Question: I have 2 tables:
'''
Table tTag
idTag int
otherColumns
'''
And
'''
Table tTagWord
idTagWord int
idTag int
idWord int
position int
'''
For example:

So each idTag will have multiple idTagWord (unknown number), the position is important too.
I try to find the best way, for the performance, to find the duplicates.
A duplicate would be to have the same idWords in the same order (position) for 2 different idTag.
'''
SELECT GROUP_CONCAT(DISTINCT tab.idTag SEPARATOR ',') INTO @idTagSet
FROM ( SELECT idTag,GROUP_CONCAT(idWord order by position ASC SEPARATOR ' ') AS Tag
FROM tTagWord
GROUP BY idTag) AS tab
INNER JOIN (SELECT idTag,GROUP_CONCAT(idWord order by position ASC SEPARATOR ' ') AS Tag
FROM tTagWord
GROUP BY idTag) AS tab2 ON tab.Tag = tab2.Tag
WHERE tab.idTag <> tab2.idTag;
'''
The previous query returns a set of the duplicate idTags, so it works. But the performance is terrible. With 150 000 idTag, it already takes several minutes and the table will soon have millions of idTag.
I also tried something like this <URL>
'''
select idTag, GROUP_CONCAT(idWord order by position ASC SEPARATOR '-') AS idWordSet
from tTagWord
group by idTag
Having COUNT(idWordSet) > 1;
'''
But I can't seem to find a way. Any idea?
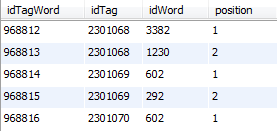
Answer: How about trying two 'group by's?
'''
SELECT words, count(*), group_concat(idtag) as tags
FROM (SELECT idTag, GROUP_CONCAT(idWord order by position ASC SEPARATOR ' ') AS words
FROM tTagWord
GROUP BY idTag
) t
GROUP BY words
HAVING count(*) > 1;
'''